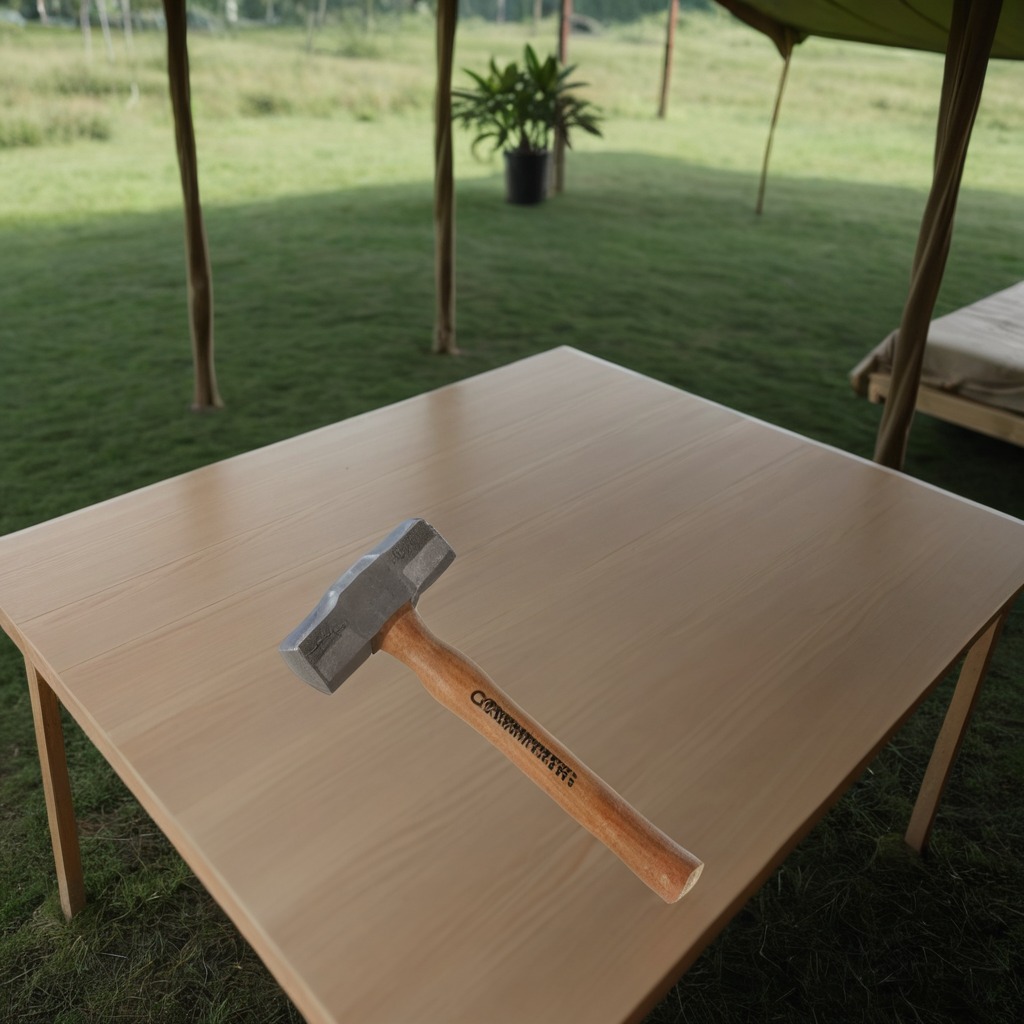
A hammer is lying on a wooden table inside a jungle field workshop tent humid ambient light worn but.